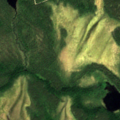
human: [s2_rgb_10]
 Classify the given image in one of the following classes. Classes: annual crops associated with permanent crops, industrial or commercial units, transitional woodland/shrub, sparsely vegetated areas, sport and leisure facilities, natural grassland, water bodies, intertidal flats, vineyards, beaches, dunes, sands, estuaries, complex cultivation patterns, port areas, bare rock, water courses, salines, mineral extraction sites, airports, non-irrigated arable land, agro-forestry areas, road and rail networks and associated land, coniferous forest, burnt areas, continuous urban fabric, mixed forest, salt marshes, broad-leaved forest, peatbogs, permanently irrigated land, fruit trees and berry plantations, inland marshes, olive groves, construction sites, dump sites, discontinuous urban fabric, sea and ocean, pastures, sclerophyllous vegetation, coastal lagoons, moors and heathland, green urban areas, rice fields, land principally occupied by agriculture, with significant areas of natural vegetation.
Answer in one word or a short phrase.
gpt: coniferous forest, peatbogs, water bodies